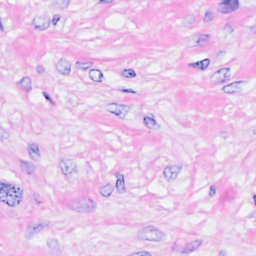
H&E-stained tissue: Breast